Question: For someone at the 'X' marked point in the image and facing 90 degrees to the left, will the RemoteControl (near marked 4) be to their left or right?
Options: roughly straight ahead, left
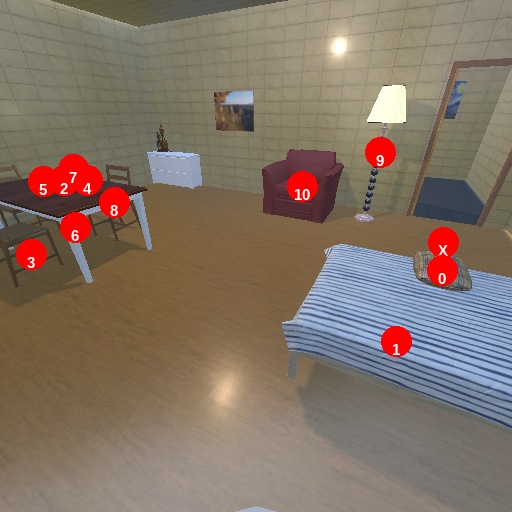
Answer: roughly straight ahead